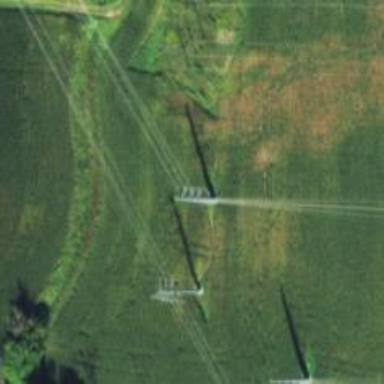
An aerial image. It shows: Power tower.